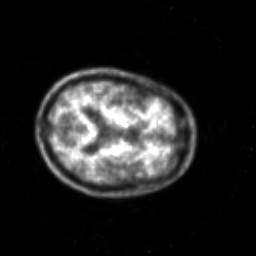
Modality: PET
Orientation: axial
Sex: male
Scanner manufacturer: siemens